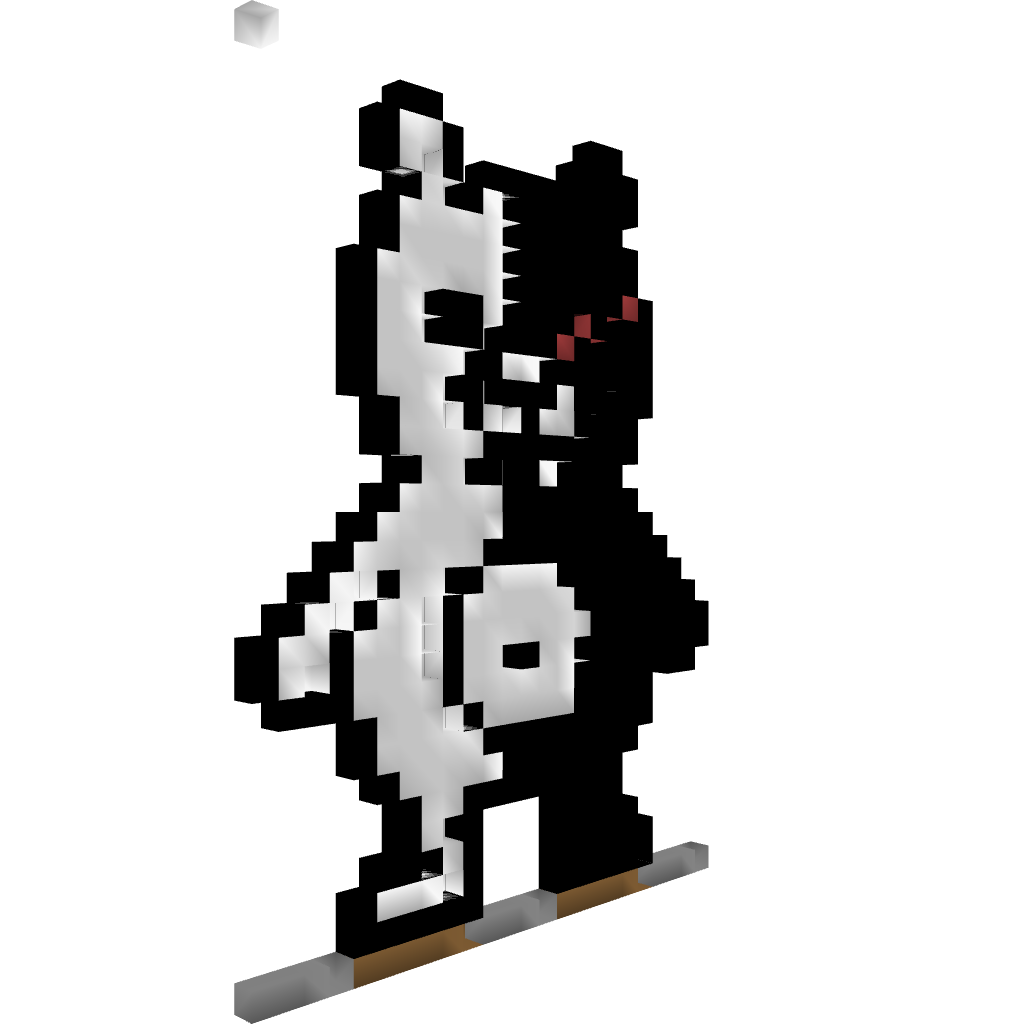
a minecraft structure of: Monobear high quality